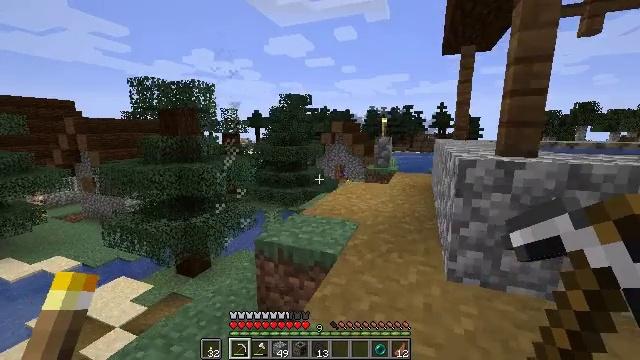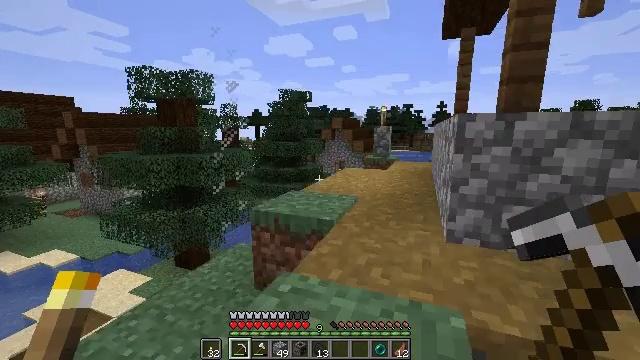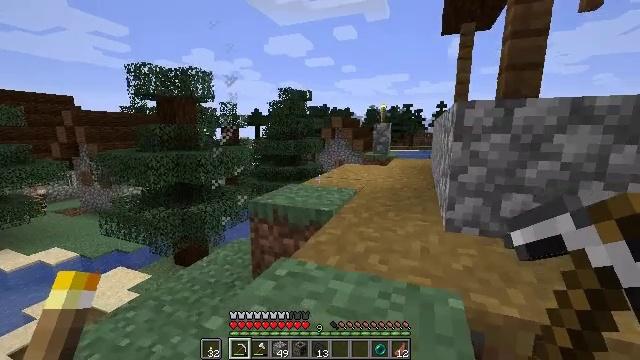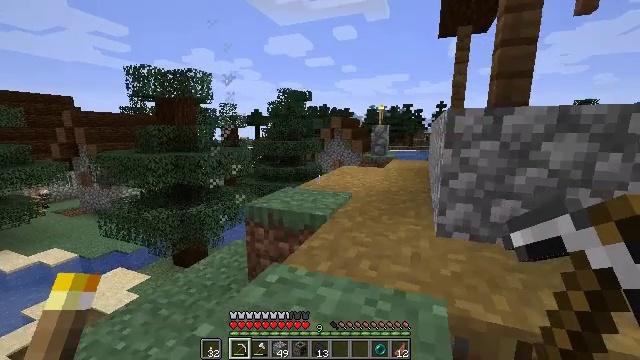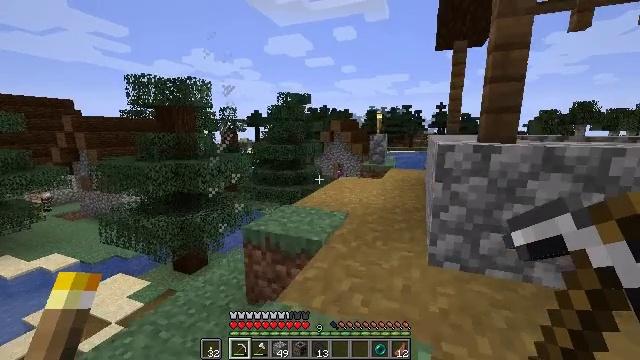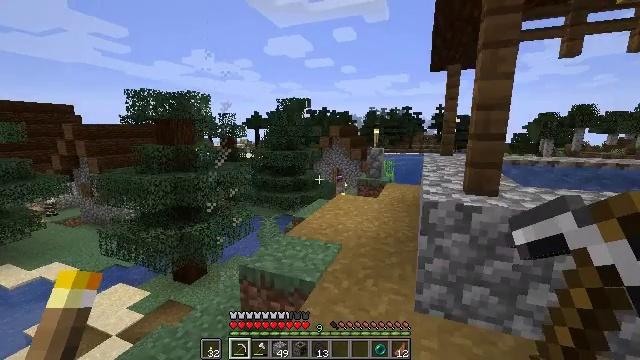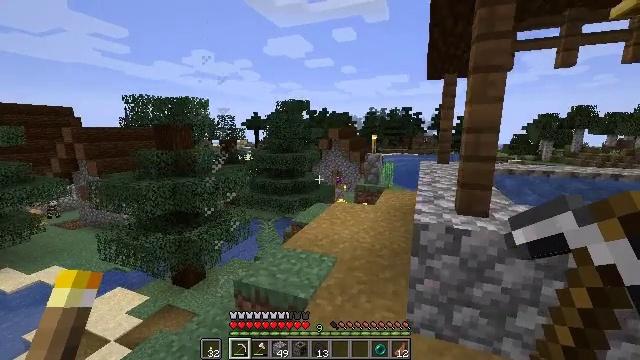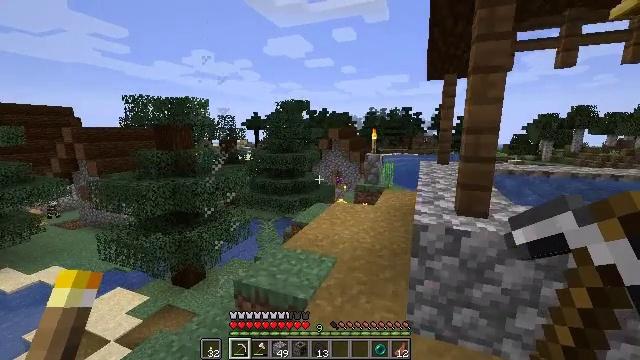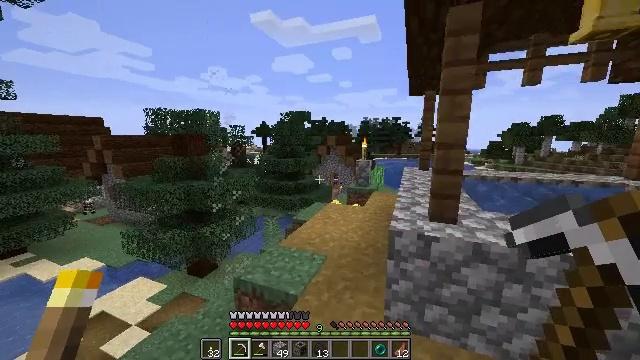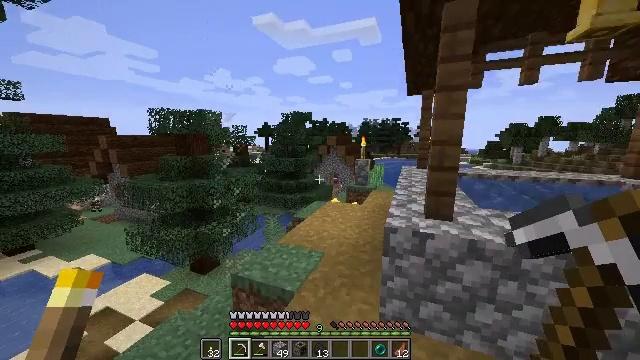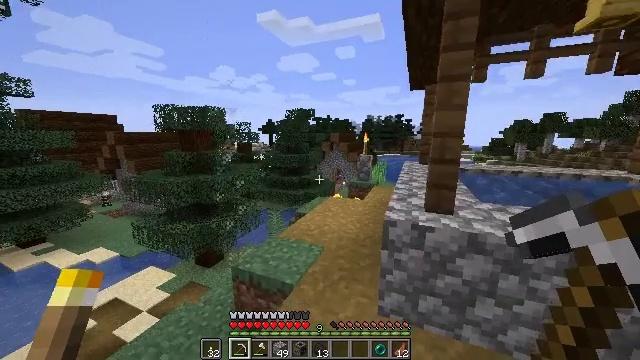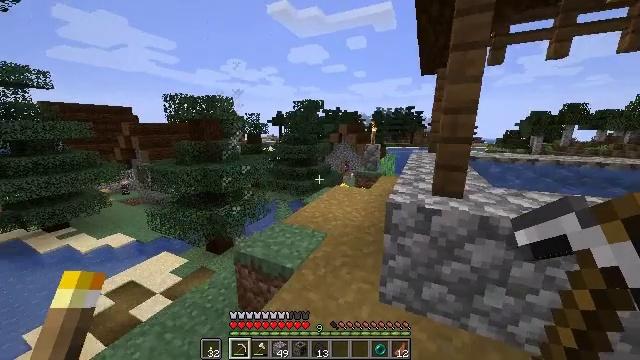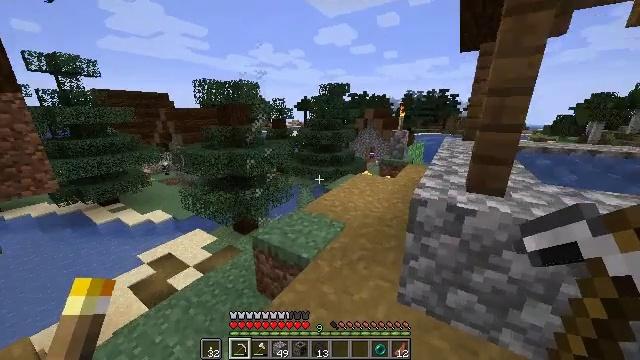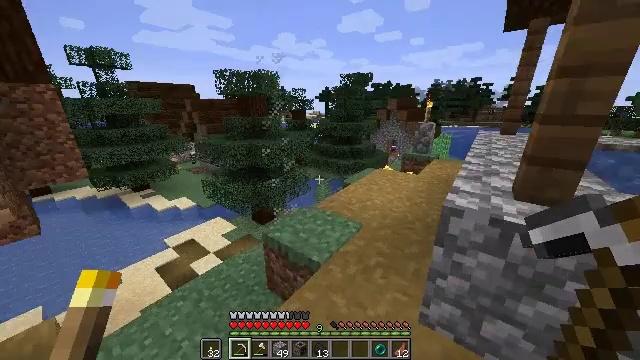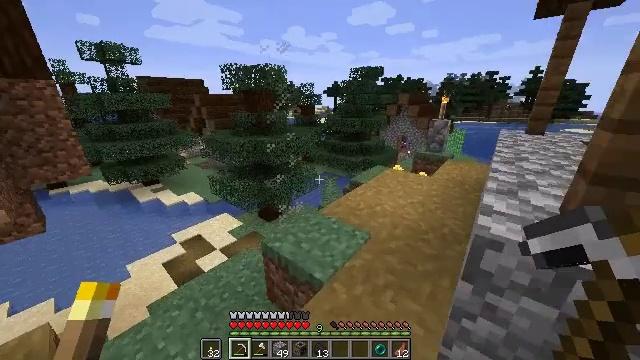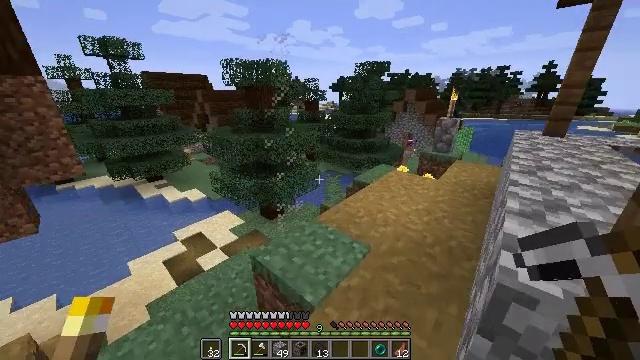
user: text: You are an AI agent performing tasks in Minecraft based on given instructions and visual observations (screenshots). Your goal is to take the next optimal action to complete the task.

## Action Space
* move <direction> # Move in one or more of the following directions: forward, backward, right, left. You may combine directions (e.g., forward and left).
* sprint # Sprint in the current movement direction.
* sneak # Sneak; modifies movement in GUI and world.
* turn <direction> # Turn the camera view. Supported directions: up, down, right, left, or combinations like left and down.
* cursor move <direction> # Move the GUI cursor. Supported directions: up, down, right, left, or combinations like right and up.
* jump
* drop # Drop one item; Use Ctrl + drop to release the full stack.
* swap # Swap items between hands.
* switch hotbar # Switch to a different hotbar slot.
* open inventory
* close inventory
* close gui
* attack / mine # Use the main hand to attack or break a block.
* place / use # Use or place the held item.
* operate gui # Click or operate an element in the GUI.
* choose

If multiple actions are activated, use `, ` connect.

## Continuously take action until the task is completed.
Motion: motion action
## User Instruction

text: Destroy the spruce leaves to get sticks and saplings.
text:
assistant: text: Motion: move forward and move right, jump
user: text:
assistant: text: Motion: move forward and move right, jump
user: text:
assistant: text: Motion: move forward and move right, jump
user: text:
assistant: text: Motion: move forward and move right, sprint
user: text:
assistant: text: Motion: move forward and move right, sprint
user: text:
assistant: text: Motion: move forward and move right, sprint
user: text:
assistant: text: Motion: move forward and move right, sprint
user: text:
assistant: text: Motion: move forward and move right, sprint
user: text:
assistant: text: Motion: move forward, sprint
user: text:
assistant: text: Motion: move forward, sprint
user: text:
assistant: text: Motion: move forward, sprint, turn left and down
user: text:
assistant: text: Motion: move forward, sprint, turn left and down
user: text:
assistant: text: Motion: move forward, sprint, turn left and down
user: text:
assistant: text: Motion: move forward, sprint, turn left and down
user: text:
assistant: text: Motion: move forward and move right, sprint, turn left
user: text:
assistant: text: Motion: move forward and move right, sprint
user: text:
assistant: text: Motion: move forward and move right, sprint
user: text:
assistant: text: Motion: move forward and move right, sprint
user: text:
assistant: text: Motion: move forward and move right, sprint
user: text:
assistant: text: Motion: move forward and move right, sprint
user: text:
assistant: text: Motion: move forward and move right, sprint, turn left
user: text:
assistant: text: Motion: move forward and move right, sprint, turn left
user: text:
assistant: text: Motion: move forward and move right, sprint
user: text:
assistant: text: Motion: move forward and move right, sprint
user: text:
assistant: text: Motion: move forward and move right, sprint
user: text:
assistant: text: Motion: move forward and move right, sprint
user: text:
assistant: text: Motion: move forward and move right, sprint
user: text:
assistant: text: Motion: move forward and move right, sprint, turn right
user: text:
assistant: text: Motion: move forward, sprint, turn right and up
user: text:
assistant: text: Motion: move forward, sprint, turn right and up